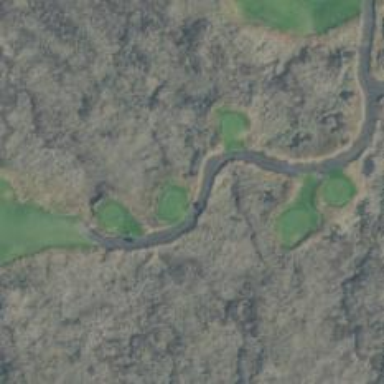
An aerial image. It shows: Path for both roads and golfers.